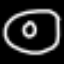
Label: donut